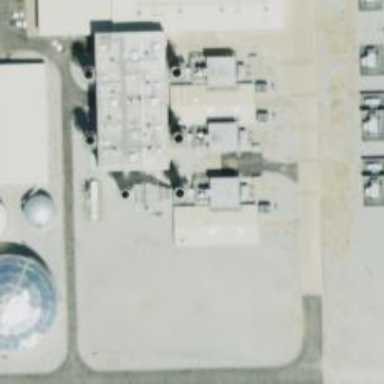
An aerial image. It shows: Gas turbine generator is in use.